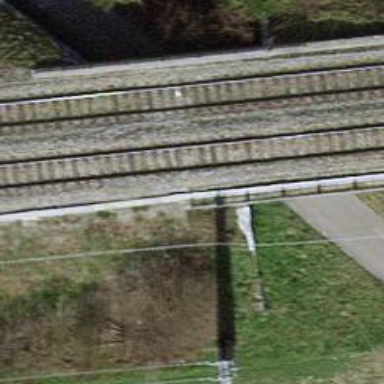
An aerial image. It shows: Single-track railway bridge with electrified contact line.